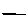
Label: line